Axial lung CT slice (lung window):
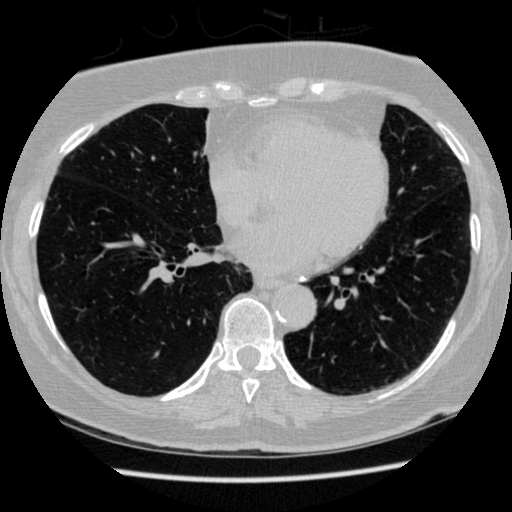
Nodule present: no